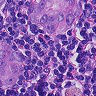
Metastatic tissue present: yes